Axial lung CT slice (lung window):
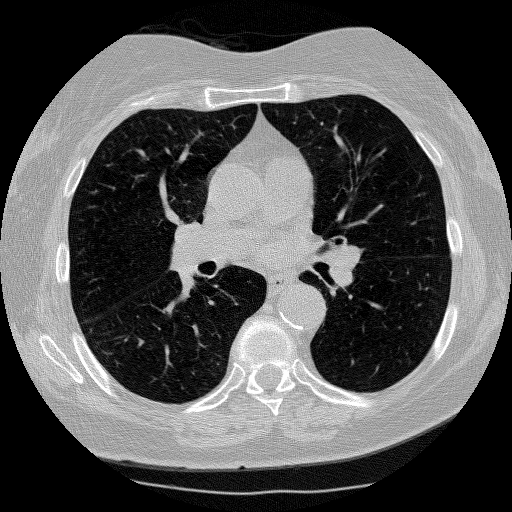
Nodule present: no